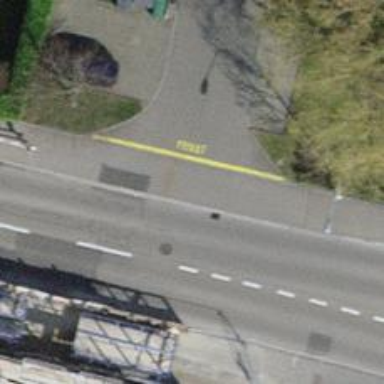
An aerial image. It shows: Unmarked crossing with traffic calming table on the road.